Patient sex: M
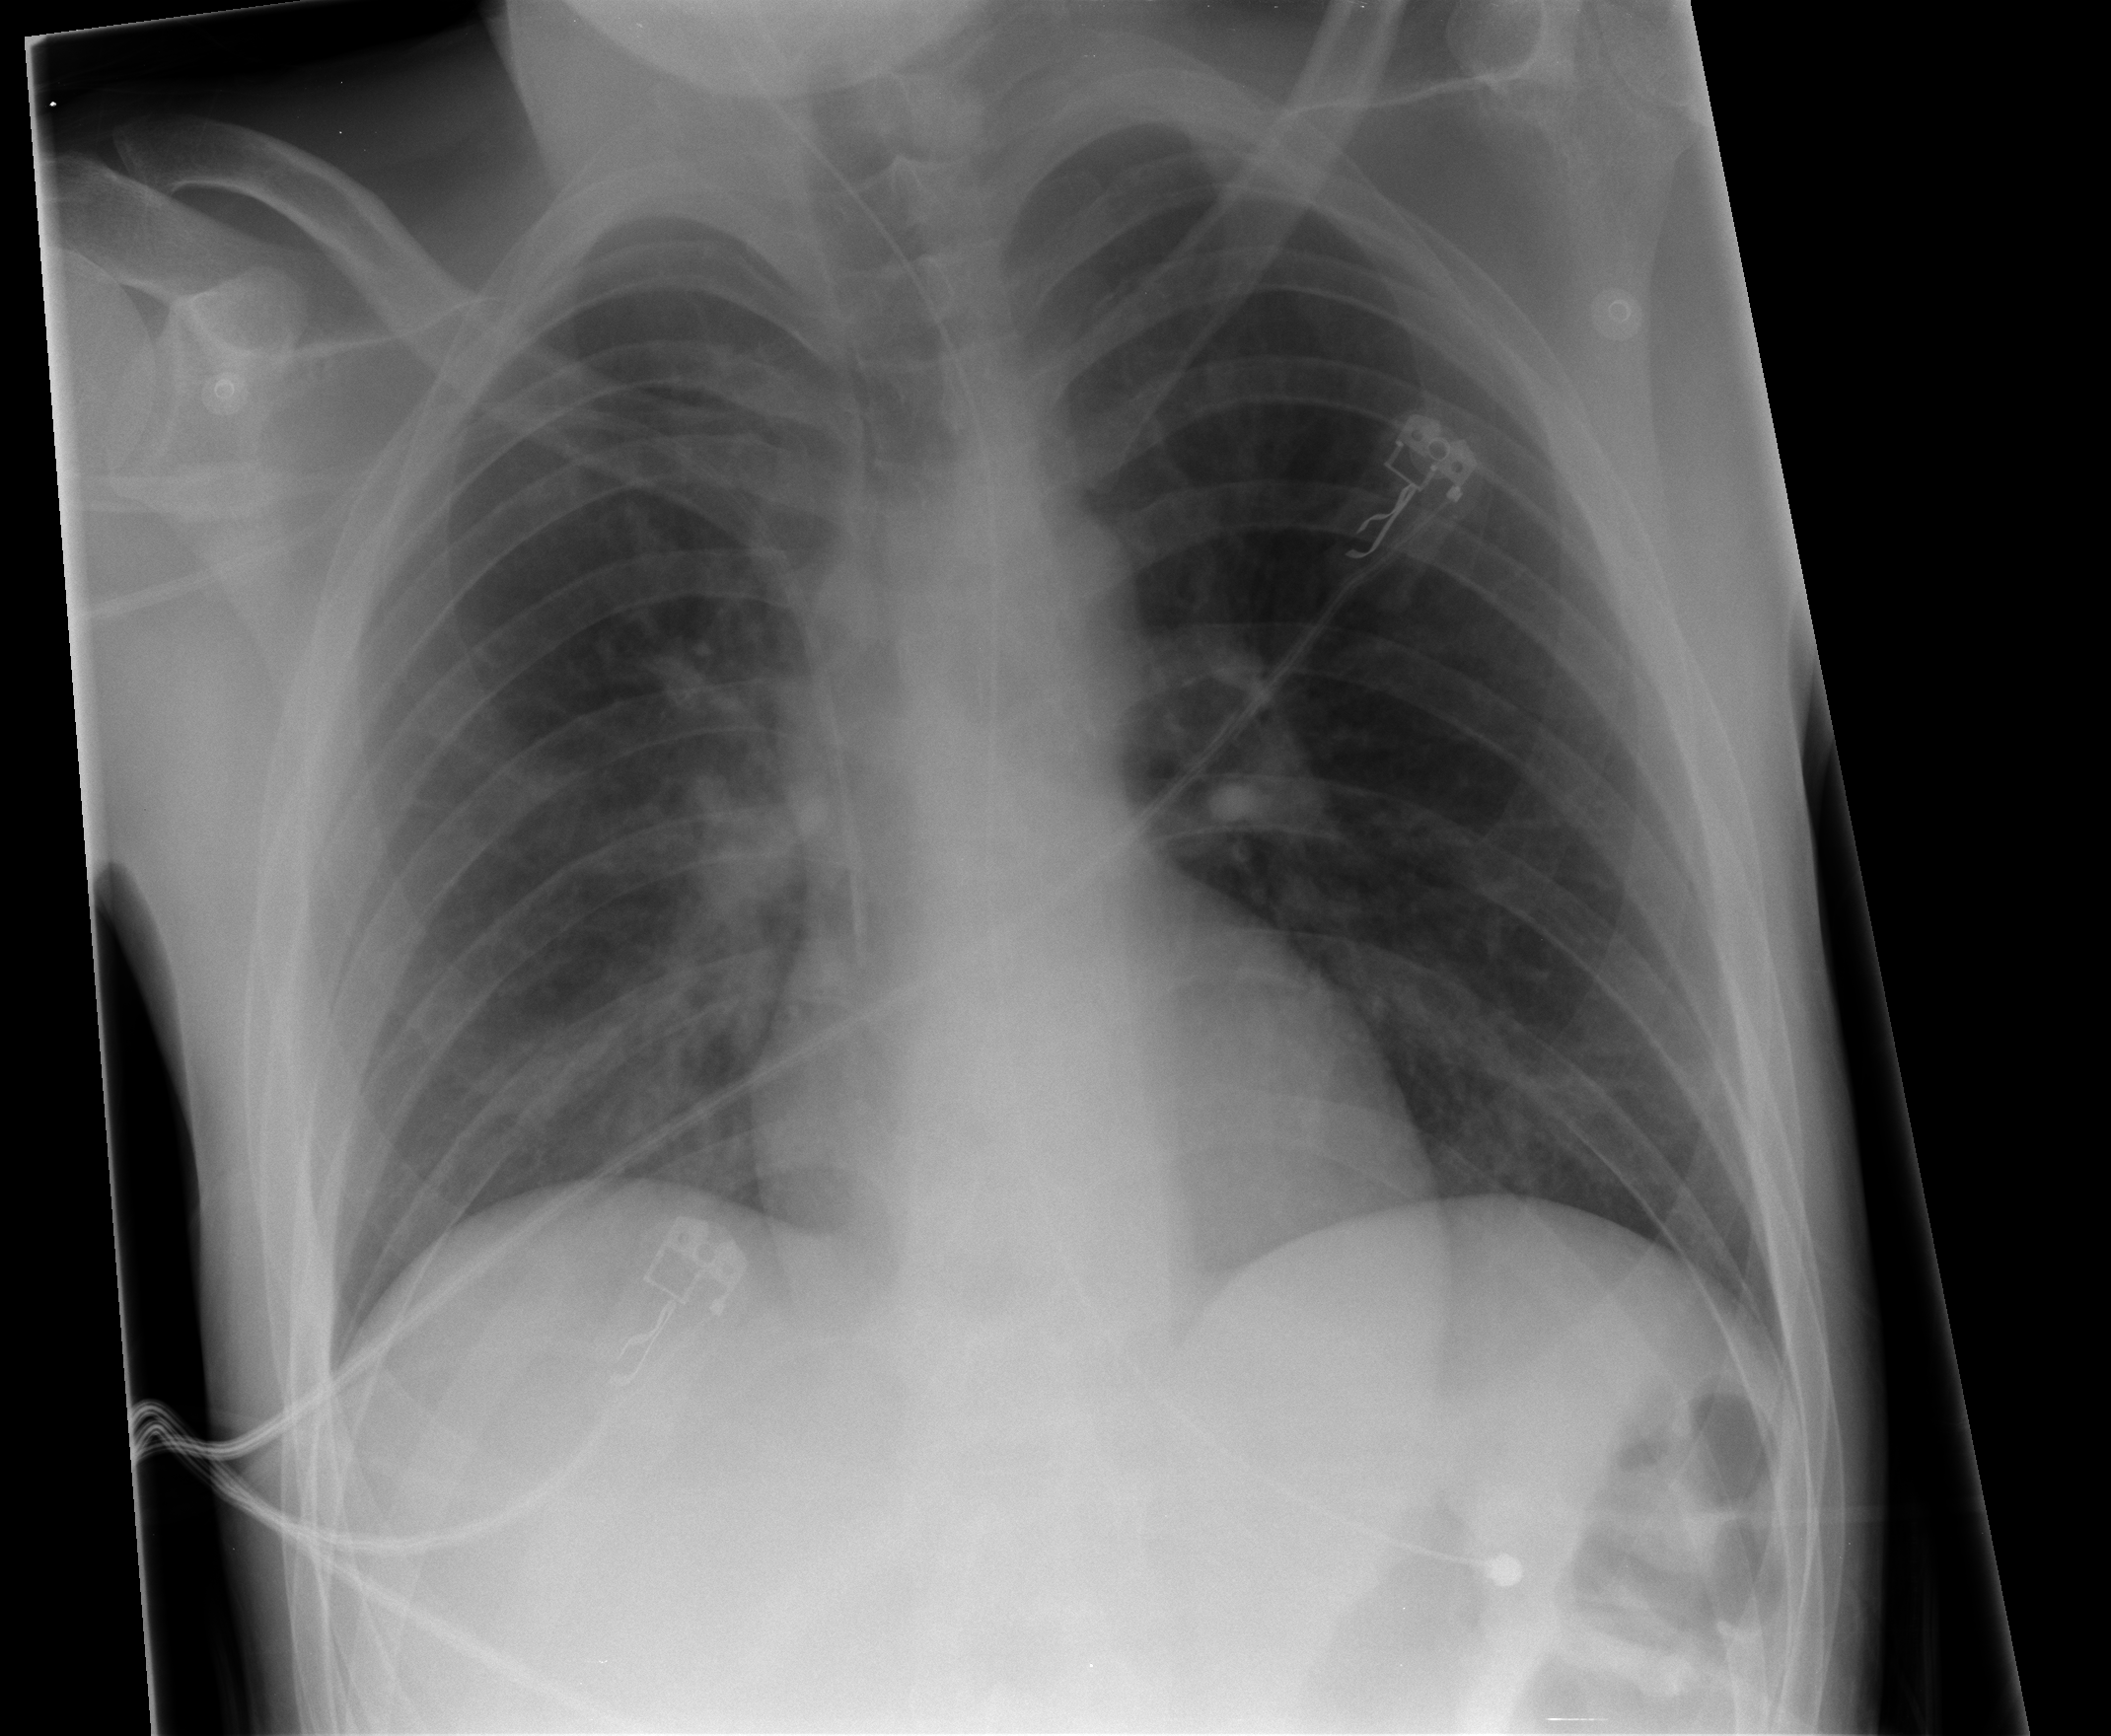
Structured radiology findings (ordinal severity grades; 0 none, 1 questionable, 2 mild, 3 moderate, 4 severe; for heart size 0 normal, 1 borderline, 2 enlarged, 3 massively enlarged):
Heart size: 0
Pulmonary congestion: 0
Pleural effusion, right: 0
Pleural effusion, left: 0
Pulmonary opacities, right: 1
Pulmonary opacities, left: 0
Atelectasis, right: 0
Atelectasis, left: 0